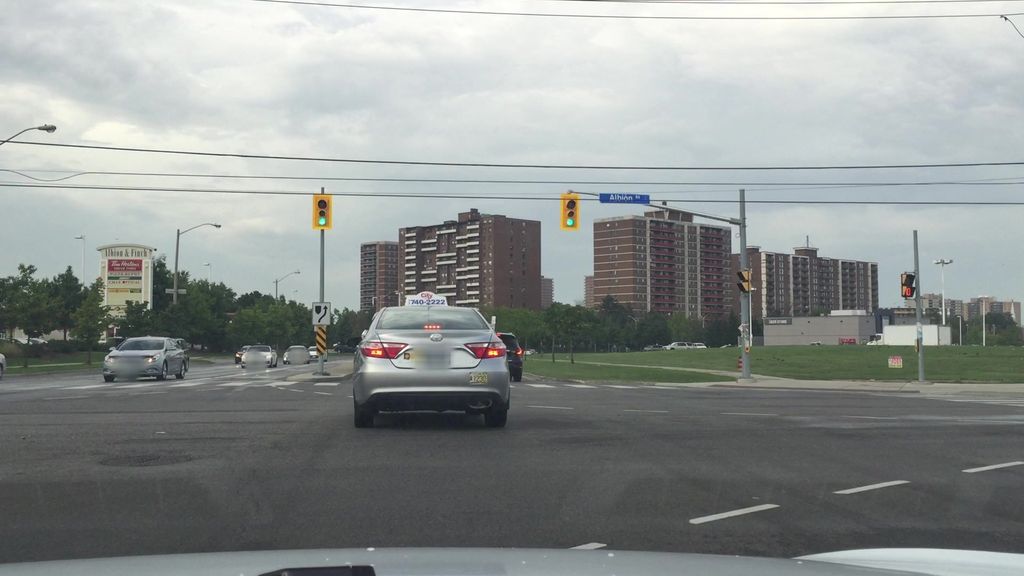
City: toronto